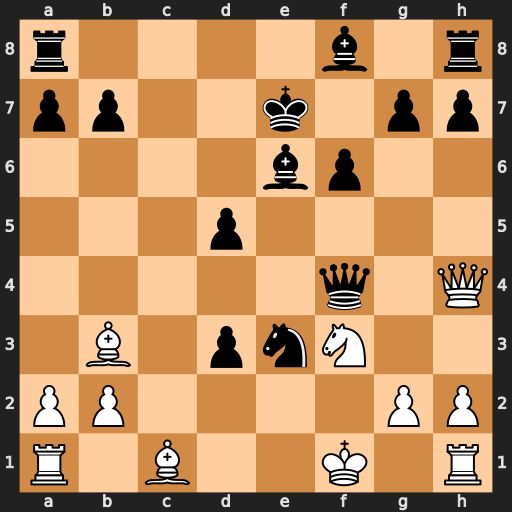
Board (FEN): r4b1r/pp2k1pp/4bp2/3p4/5q1Q/1B1pnN2/PP4PP/R1B2K1R
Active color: w
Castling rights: -
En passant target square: -
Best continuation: Bxe3 Qxh4 Nxh4